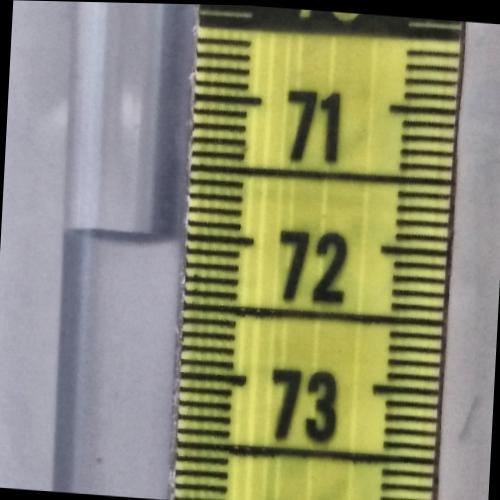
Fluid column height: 72.0 cm